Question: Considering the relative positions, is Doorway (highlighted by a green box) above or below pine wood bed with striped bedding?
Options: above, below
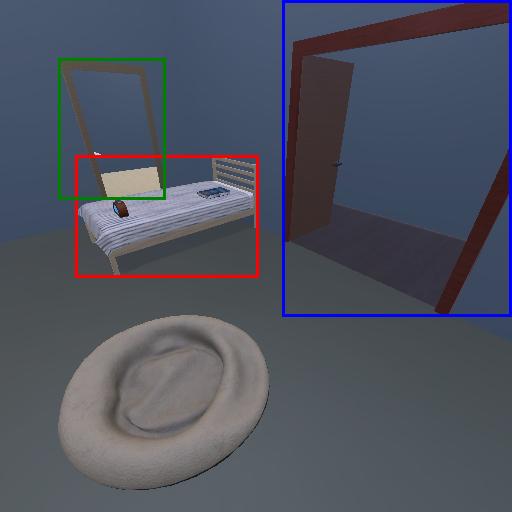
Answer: above